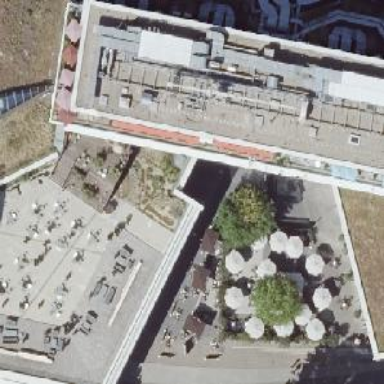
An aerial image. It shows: Commercial building with flat roof.